Interaction volume radius: 5 \u00c5
Interaction volume height: 15 \u00c5
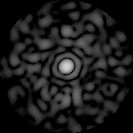
Disorder parameter: 0.8768